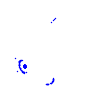
Particle: proton